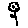
Label: flower